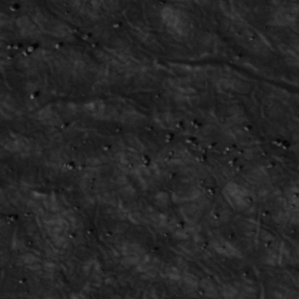
Label: non_frost